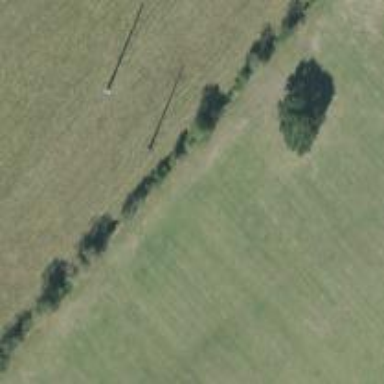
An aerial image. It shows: Power pole.